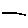
Label: line